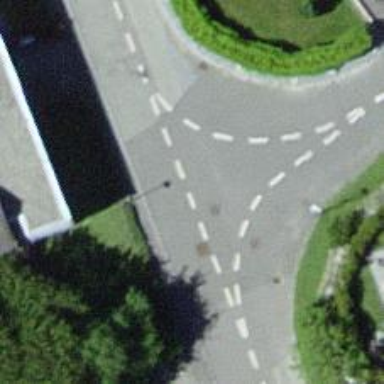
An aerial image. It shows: Smooth asphalt road in residential area.